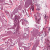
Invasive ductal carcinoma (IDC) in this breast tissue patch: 0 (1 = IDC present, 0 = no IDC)